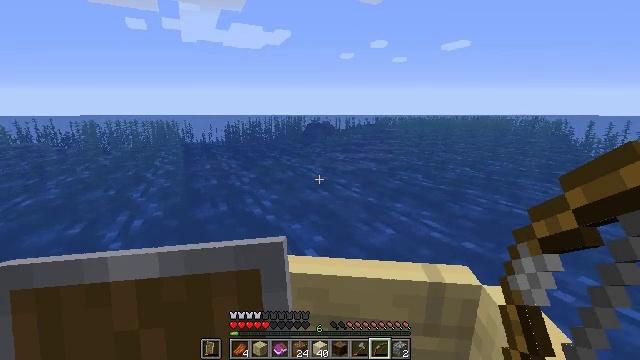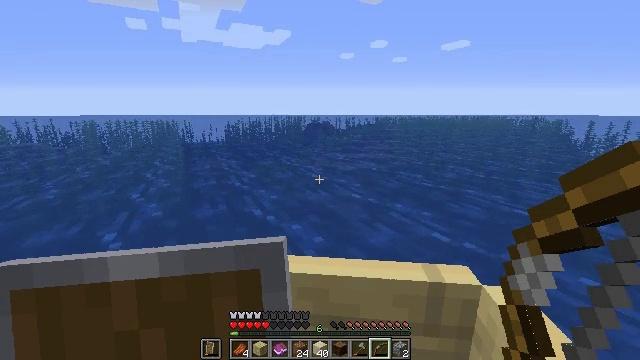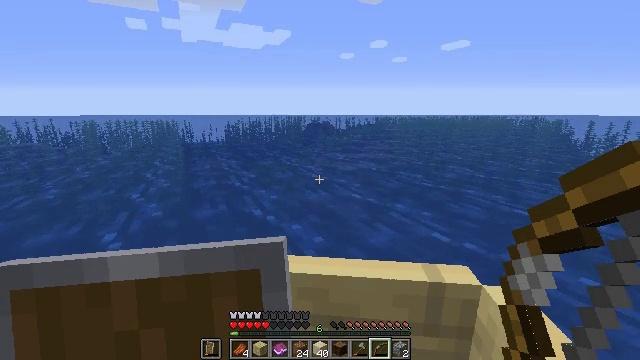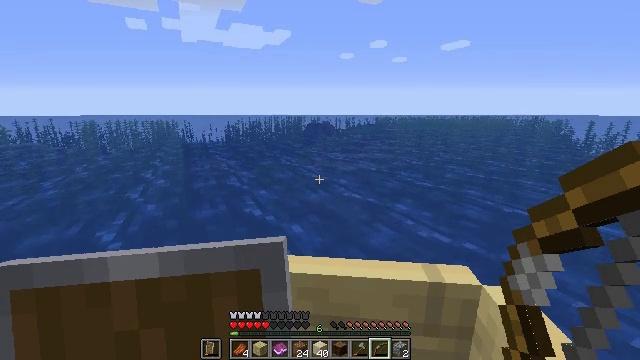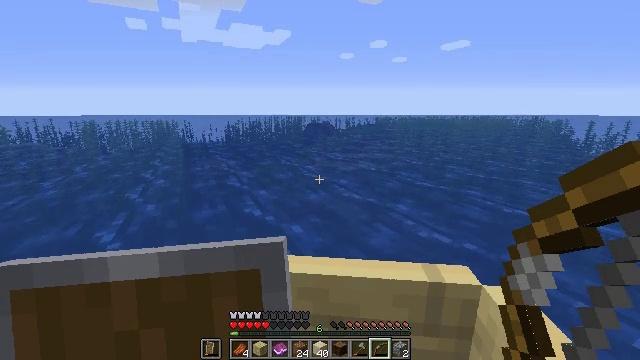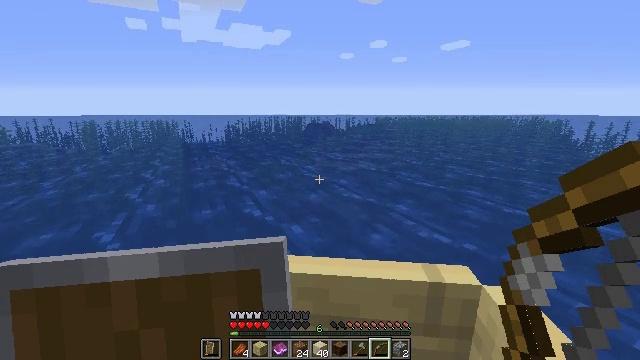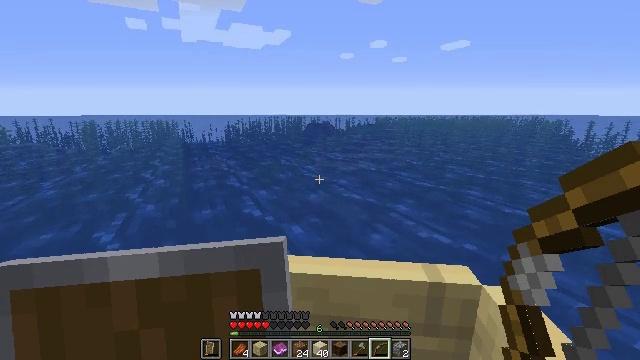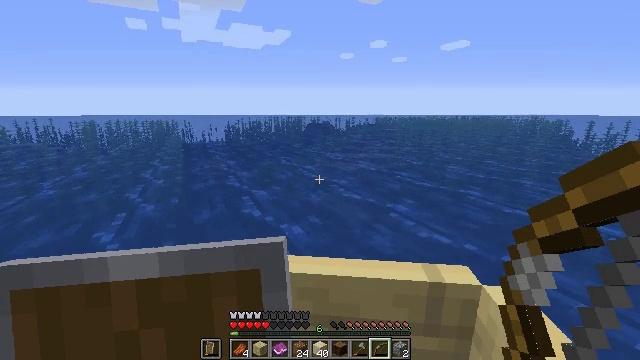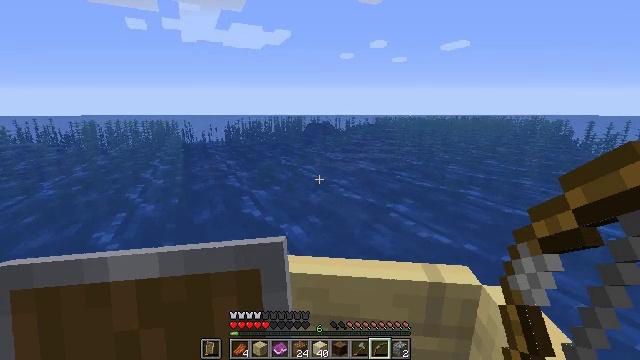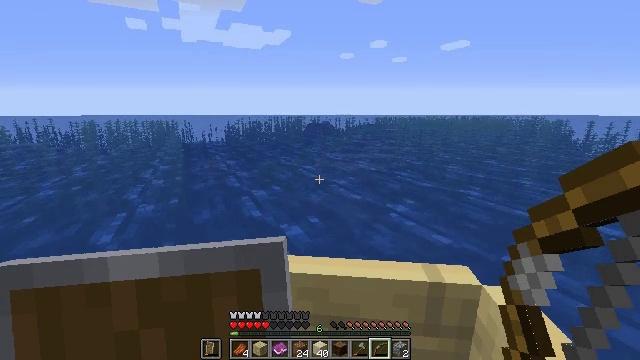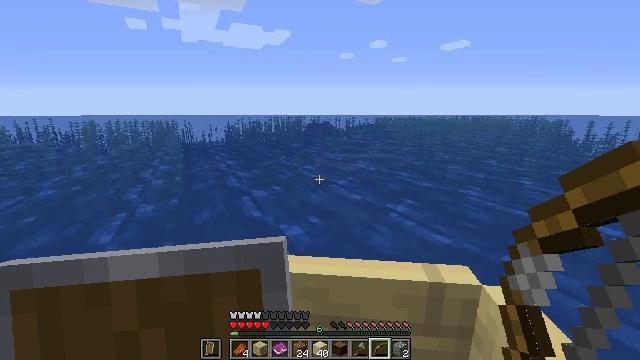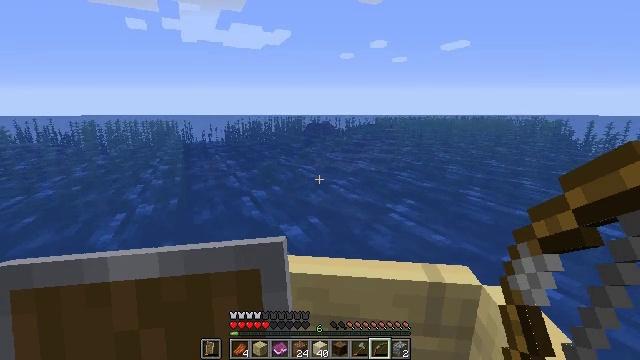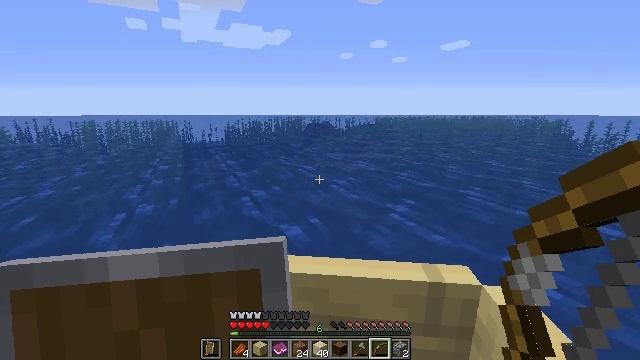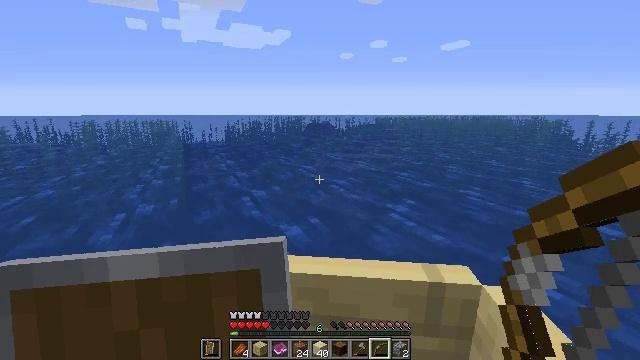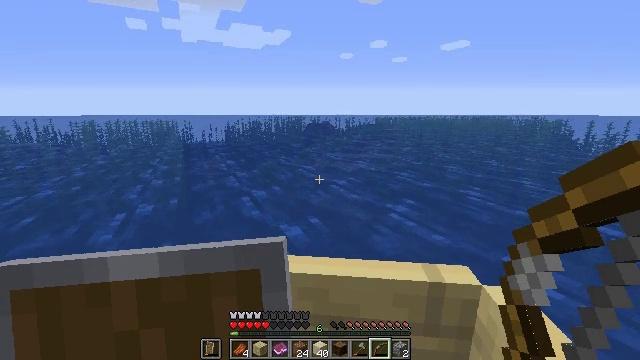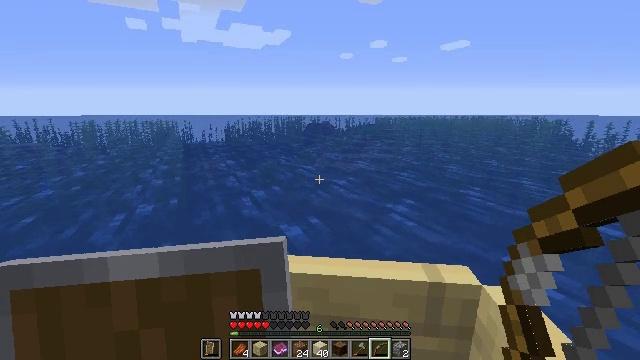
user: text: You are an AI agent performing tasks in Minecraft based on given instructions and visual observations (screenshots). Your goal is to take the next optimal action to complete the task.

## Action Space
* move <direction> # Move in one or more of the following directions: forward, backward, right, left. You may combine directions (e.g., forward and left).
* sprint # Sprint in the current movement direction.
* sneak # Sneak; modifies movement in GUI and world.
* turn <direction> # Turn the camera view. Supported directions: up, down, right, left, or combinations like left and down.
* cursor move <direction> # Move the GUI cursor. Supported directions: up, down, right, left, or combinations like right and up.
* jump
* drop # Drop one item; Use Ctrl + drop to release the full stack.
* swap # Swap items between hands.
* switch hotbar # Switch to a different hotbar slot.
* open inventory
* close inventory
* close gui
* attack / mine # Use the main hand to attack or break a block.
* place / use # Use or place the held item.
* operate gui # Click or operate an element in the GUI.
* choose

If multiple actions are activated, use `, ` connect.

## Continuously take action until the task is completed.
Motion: motion action
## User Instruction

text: Collect packed ice using a pickaxe.
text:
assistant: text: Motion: no_op
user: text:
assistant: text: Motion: no_op
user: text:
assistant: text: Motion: no_op
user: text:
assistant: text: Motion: no_op
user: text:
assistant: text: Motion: no_op
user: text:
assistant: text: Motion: no_op
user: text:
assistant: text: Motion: no_op
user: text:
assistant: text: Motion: no_op
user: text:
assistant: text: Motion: no_op
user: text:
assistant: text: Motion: no_op
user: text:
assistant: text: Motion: no_op
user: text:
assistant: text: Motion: no_op
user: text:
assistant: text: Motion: no_op
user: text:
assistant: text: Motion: no_op
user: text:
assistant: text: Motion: no_op
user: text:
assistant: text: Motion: no_op
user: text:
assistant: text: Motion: no_op
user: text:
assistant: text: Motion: no_op
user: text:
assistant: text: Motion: no_op
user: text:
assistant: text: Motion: no_op
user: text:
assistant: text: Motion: no_op
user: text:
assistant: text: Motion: no_op
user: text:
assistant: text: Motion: no_op
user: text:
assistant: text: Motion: no_op
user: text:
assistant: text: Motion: no_op
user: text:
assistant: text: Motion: no_op
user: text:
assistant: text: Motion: no_op
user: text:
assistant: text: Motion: no_op
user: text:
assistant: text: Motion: no_op
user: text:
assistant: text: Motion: no_op